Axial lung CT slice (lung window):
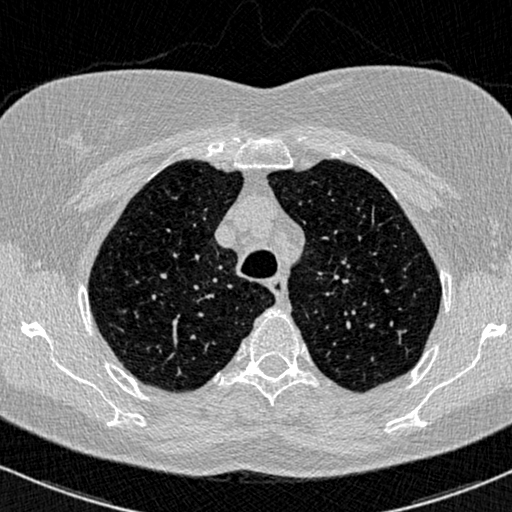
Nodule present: no